Question: I am a newbie on this topic so i researched about MAT on internet but the articles were quite old,and there was something about creating a heap dump and manually converting the file into some other format etc etc.....but as soon as i click on heap dump i get this

so i am guessing that i don't need to convert it anymore or do i??
and i would like to ask that my app takes about 40-120 mb ram.the size keeps increasing due to memory leaks how to find out which variable is causing it?can we even find out memory allocations for separate variables ?
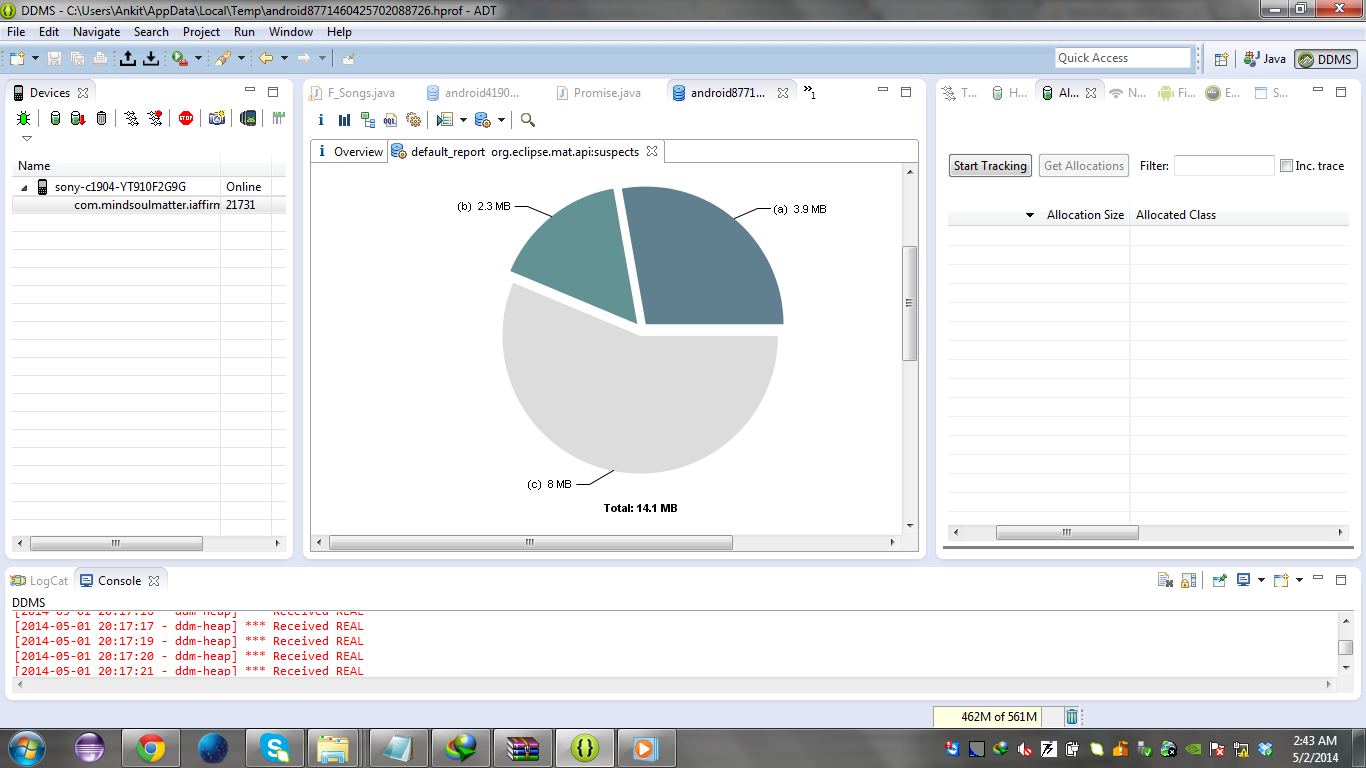
Answer: You don't need to convert it any more, hprof is more than enough to find memory leaks
In MAT you click on Histogram and dominator_tree menu. Both will show you list of runtime objects and respective size of retained heap. You can easily get start up point for code analysis based on retained heap size and get to the root of memory leak.
Also, if you click on leak suspects you will get list of problem suspects.